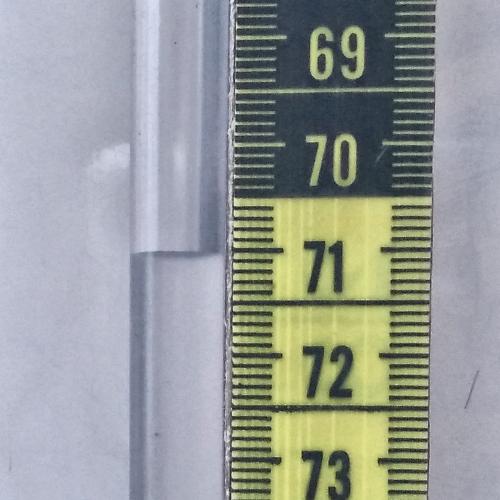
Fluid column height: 71.0 cm